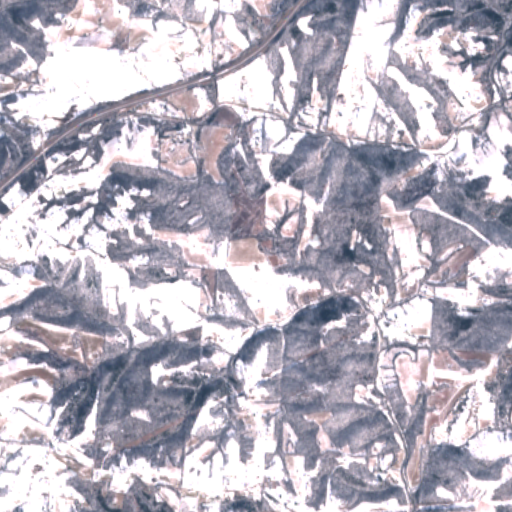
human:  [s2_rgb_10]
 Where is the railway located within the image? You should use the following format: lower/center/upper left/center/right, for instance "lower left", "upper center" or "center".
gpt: The railway is located in the lower right of the image.
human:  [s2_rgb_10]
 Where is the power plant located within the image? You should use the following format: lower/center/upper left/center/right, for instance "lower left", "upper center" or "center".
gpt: There is no power plant in the image.